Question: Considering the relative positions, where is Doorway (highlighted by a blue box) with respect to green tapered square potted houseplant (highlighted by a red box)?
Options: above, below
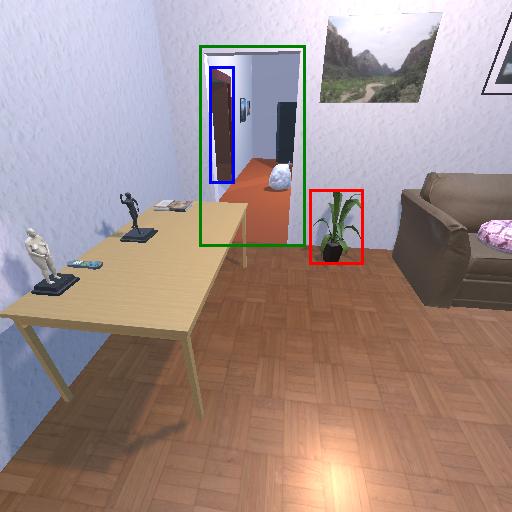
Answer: above